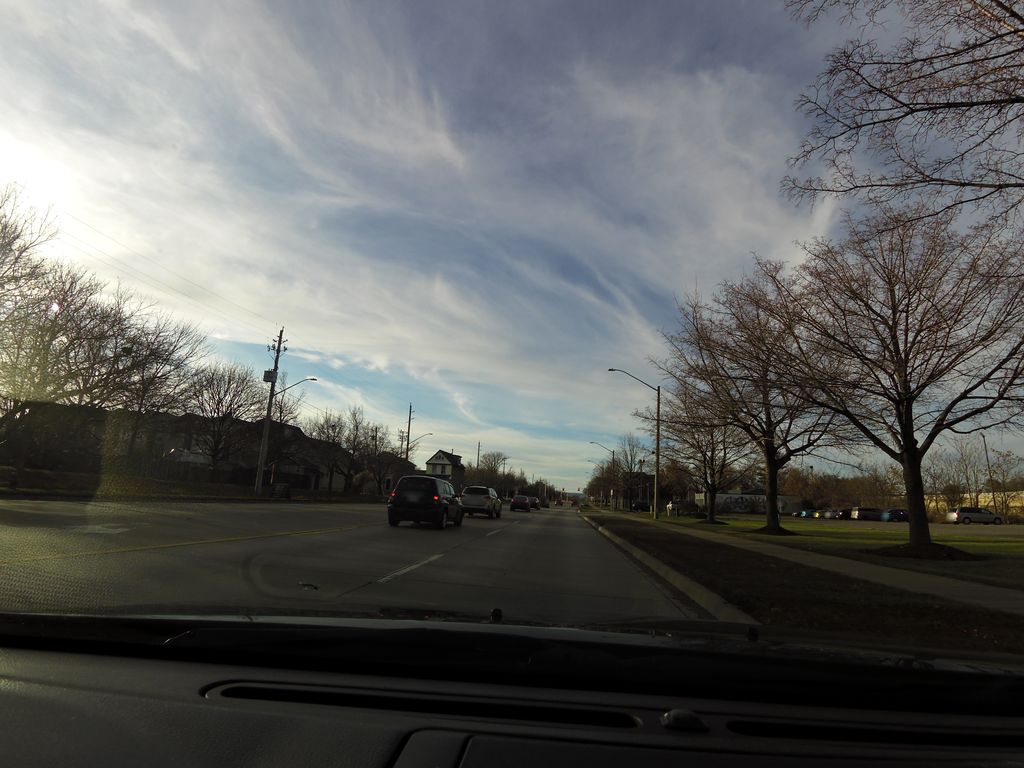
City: hamilton